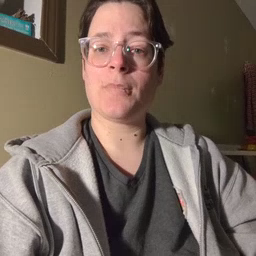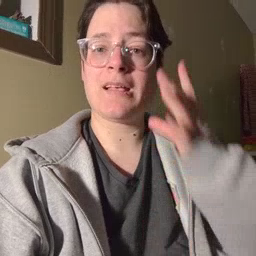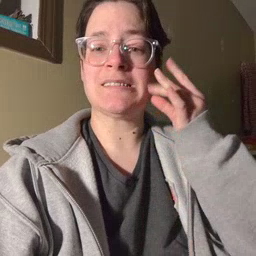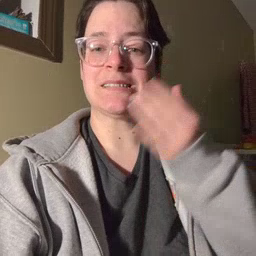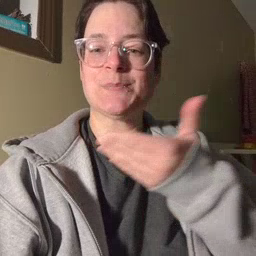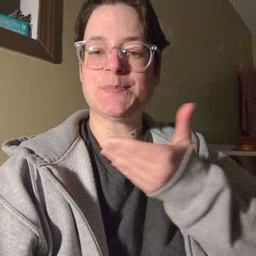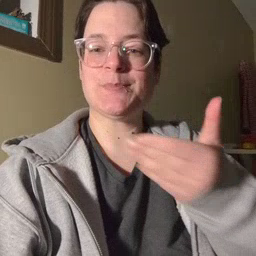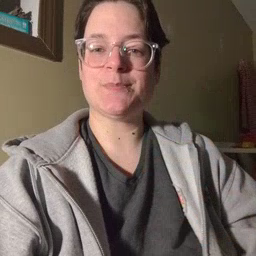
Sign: kitty